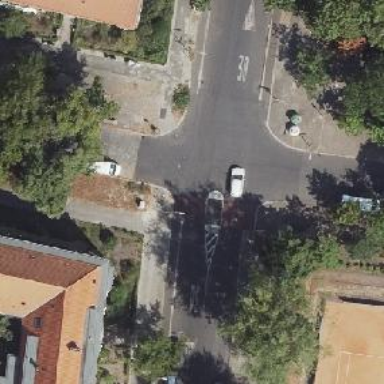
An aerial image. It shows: Traffic calming island.